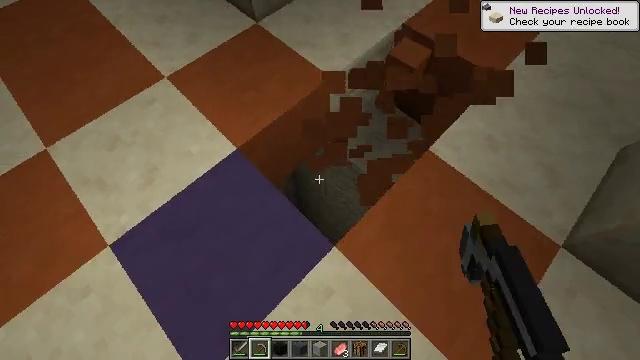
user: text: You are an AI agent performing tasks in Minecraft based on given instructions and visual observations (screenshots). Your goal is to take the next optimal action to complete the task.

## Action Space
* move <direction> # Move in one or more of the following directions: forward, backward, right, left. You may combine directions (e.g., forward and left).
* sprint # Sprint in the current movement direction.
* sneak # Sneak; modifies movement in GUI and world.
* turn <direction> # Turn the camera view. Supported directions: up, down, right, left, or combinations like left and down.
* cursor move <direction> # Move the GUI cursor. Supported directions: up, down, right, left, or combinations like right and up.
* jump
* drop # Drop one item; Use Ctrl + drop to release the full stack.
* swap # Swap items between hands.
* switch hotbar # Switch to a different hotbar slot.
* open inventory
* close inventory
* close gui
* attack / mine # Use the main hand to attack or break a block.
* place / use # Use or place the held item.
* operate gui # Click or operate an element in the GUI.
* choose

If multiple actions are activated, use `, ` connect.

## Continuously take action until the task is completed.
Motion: motion action
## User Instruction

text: Mine the orange terracotta block.
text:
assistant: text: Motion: no_op